Question: I like to populate array "numbers" in a "treeView1" control.
All works well if I don't use backgroundWorker control.
If I use backgroundWorker nothing is displayed in the treeView1. It looks like the code is stuck in the foreach loop.

'''
//Step1
private void button1_Click(object sender, EventArgs e)
{
CheckForIllegalCrossThreadCalls = false;
backgroundWorker1.RunWorkerAsync();
button1.Enabled = false;
}
//Step2
private void backgroundWorker1_DoWork_1(object sender, DoWorkEventArgs e)
{
int[] numbers = new int[5];
numbers[0] = 1;
numbers[1] = 2;
numbers[2] = 3;
numbers[3] = 4;
numbers[4] = 5;
foreach (int element in numbers)
{
treeView1.Nodes.Add(element.ToString());
}
button1.Enabled = true;
}
'''
I tried all you suggested below and still doesn't display anything
'''
//Step1
private void button1_Click(object sender, EventArgs e)
{
CheckForIllegalCrossThreadCalls = true;
backgroundWorker1.WorkerReportsProgress = true;
backgroundWorker1.WorkerSupportsCancellation = true;
backgroundWorker1.RunWorkerAsync();
button1.Enabled = false;
}
//Step2
private void backgroundWorker1_DoWork_1(object sender, DoWorkEventArgs e)
{
this.treeView1.Nodes.Clear();
int[] numbers = new int[5];
numbers[0] = 1;
numbers[1] = 2;
numbers[2] = 3;
numbers[3] = 4;
numbers[4] = 5;
treeView1.BeginUpdate();
foreach (int element in numbers)
{
treeView1.Nodes.Add(element.ToString());
}
treeView1.EndUpdate();
button1.Enabled = true;
treeView1.Refresh();
}
'''
Thanks to Banjamin now all work :)
'''
//Step1
private void button1_Click(object sender, EventArgs e)
{
CheckForIllegalCrossThreadCalls = false;
backgroundWorker1.WorkerReportsProgress = true;
backgroundWorker1.WorkerSupportsCancellation = true;
backgroundWorker1.RunWorkerAsync();
button1.Enabled = false;
}
//Step2
private void backgroundWorker1_DoWork_1(object sender, DoWorkEventArgs e)
{
this.treeView1.Nodes.Clear();
int[] numbers = new int[5];
numbers[0] = 1;
numbers[1] = 2;
numbers[2] = 3;
numbers[3] = 4;
numbers[4] = 5;
treeView1.Invoke((Action)delegate
{
foreach (int element in numbers)
{
treeView1.Nodes.Add(element.ToString());
}
});
treeView1.EndUpdate();
//button1.Enabled = true;
treeView1.Refresh();
System.Windows.Forms.MessageBox.Show("Completed");
button1.Invoke((Action)delegate { button1.Enabled = true; });
}
'''
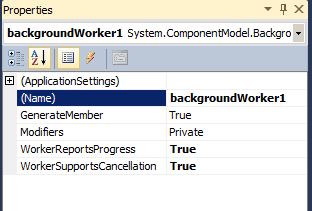
Answer: If you run your code in the debugger you will get an exception popup giving you more details on what is going wrong:
> Additional information: Action being performed on this control is being called from the wrong thread. Marshal to the correct thread using Control.Invoke or Control.BeginInvoke to perform this action.
You should always update your UI from the main (or window) thread of your application. The correct code is:
'''
private void backgroundWorker1_DoWork(object sender, DoWorkEventArgs e)
{
int[] numbers = new int[5];
numbers[0] = 1;
numbers[1] = 2;
numbers[2] = 3;
numbers[3] = 4;
numbers[4] = 5;
treeView1.Invoke((Action)delegate
{
foreach (int element in numbers)
{
treeView1.Nodes.Add(element.ToString());
}
});
button1.Invoke((Action) delegate { button1.Enabled = true; });
}
'''
By using the Invoke method on treeView1 and button1 you ensure the correct thread is used to update the UI.